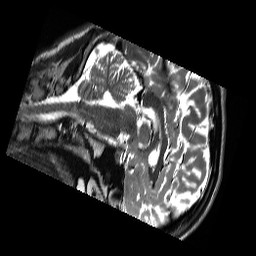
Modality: T2w
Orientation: sagittal
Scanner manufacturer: siemens
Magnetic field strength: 3 T
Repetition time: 13.52 s
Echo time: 0.088 s